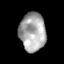
Tissue: skin
Cell type: Epithelial cells
Senescence score: 0.2858
Nuclear area (px): 987
Mean DAPI intensity: 167.485